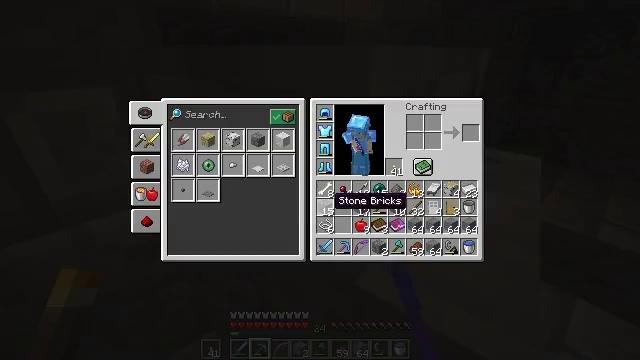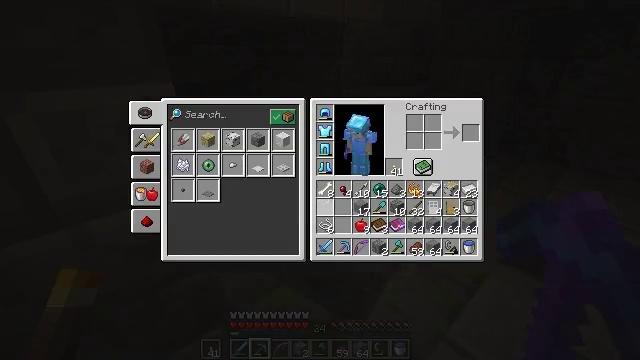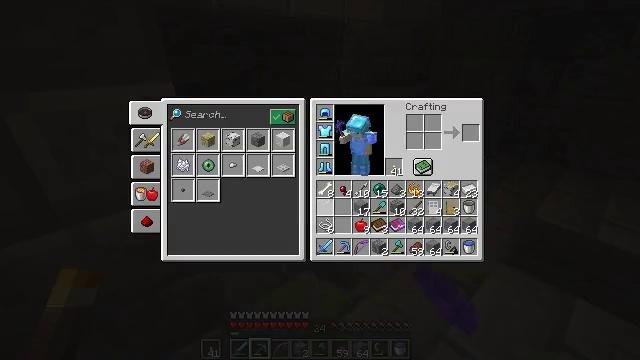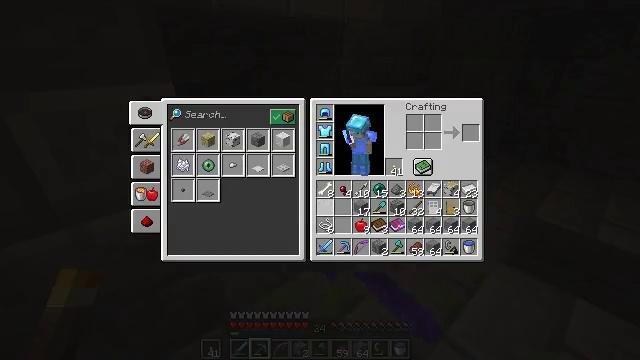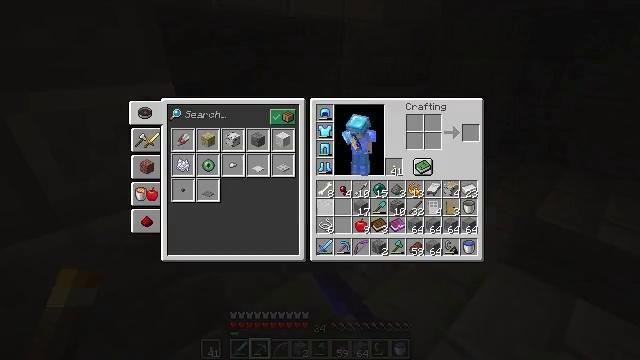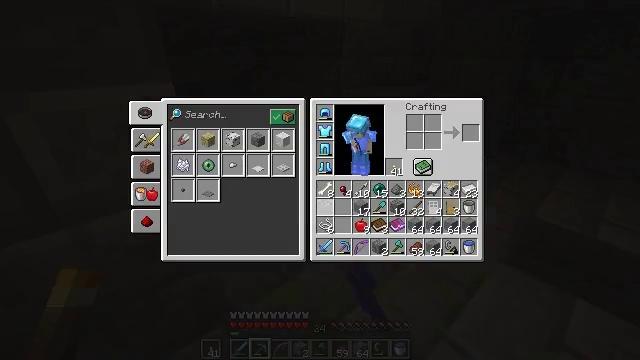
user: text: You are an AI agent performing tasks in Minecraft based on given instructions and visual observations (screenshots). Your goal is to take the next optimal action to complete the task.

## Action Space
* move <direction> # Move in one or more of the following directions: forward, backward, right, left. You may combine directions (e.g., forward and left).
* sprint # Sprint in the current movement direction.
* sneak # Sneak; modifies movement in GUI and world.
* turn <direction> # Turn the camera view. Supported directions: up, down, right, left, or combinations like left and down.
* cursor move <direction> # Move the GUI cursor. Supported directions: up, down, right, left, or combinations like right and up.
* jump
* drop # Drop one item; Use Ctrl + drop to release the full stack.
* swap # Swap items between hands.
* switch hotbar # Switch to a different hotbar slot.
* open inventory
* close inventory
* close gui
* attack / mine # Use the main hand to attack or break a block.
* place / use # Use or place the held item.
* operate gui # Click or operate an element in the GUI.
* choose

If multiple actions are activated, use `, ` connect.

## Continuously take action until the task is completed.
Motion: motion action
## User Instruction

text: Remove stone bricks from the inventory.
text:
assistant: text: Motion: sprint, drop
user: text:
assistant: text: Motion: sprint, drop
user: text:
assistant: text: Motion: sprint, drop
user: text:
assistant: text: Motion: sprint, drop
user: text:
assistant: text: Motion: sprint, turn right
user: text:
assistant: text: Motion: sprint